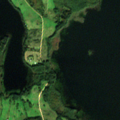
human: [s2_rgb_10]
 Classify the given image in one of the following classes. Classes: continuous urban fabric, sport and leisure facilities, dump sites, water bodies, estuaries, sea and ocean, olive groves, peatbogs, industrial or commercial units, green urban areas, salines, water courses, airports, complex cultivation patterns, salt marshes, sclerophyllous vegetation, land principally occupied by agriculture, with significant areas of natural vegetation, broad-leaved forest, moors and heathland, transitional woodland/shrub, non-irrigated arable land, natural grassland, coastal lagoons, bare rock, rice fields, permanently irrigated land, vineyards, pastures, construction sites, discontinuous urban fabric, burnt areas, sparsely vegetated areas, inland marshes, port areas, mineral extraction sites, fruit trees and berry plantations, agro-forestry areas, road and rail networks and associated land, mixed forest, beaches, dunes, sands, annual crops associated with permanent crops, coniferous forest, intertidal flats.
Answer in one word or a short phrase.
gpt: pastures, complex cultivation patterns, land principally occupied by agriculture, with significant areas of natural vegetation, water bodies